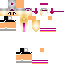
A female human skin with pale skin dressed in a red tshirt and red pants, featuring a closed mouth.